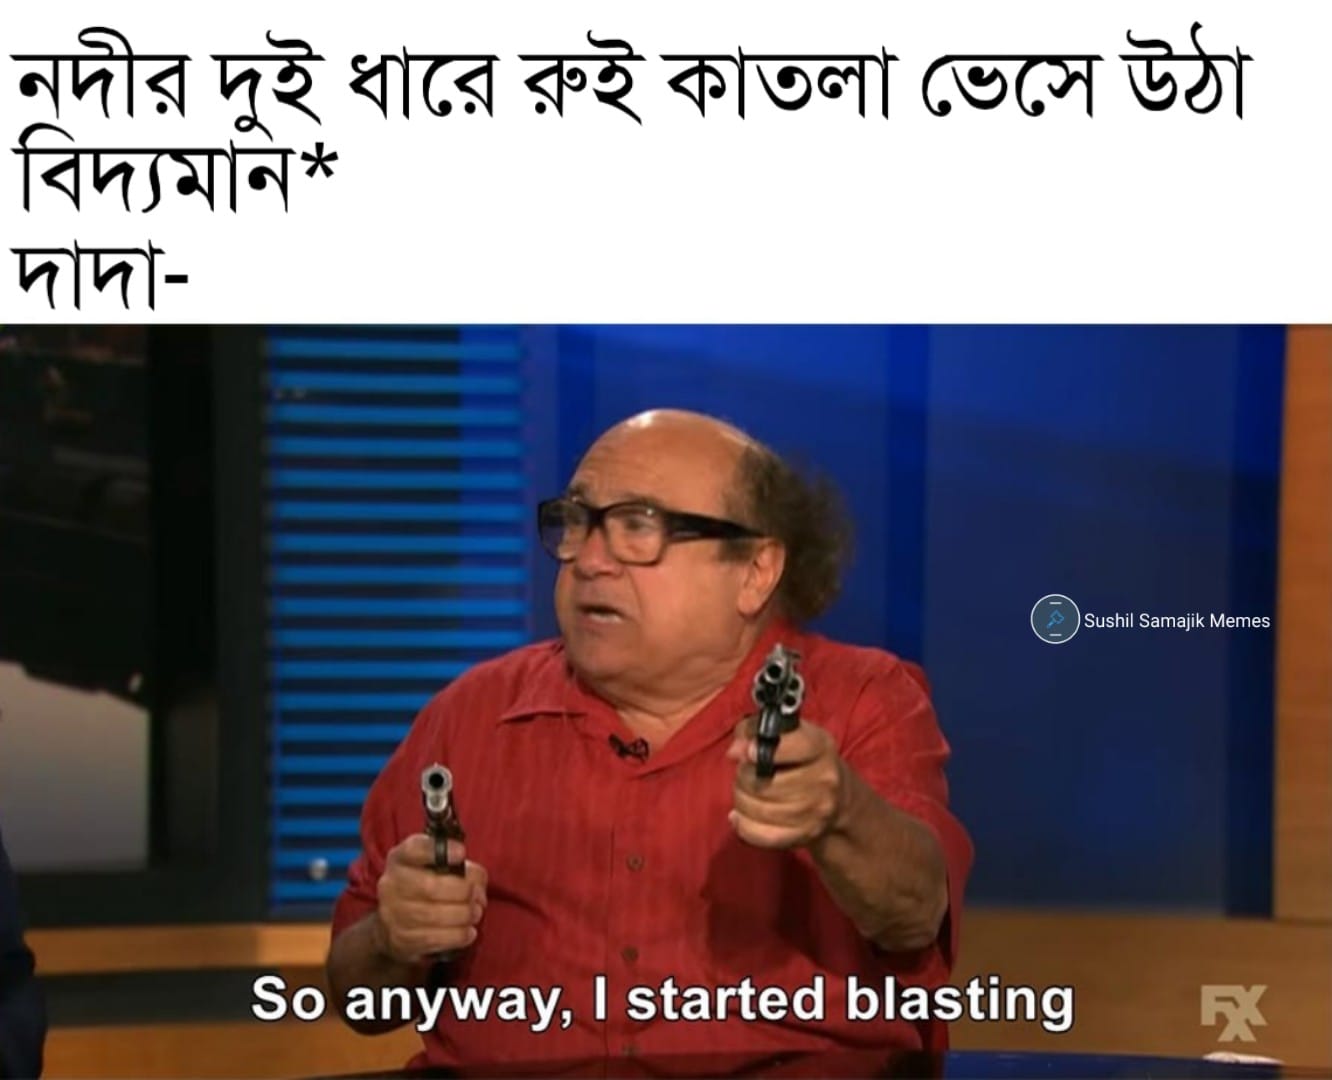
Caption: নদীর দুই ধারে রুই কাতলা ভেসে উঠা বিদ্যমান *     দাদা -    So anyway , I started blasting
Label: non-hate